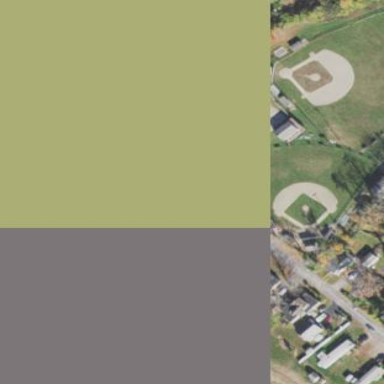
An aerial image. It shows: Baseball pitch for leisure land.